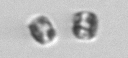
Label: Thalassiosira_sp_aff_mala